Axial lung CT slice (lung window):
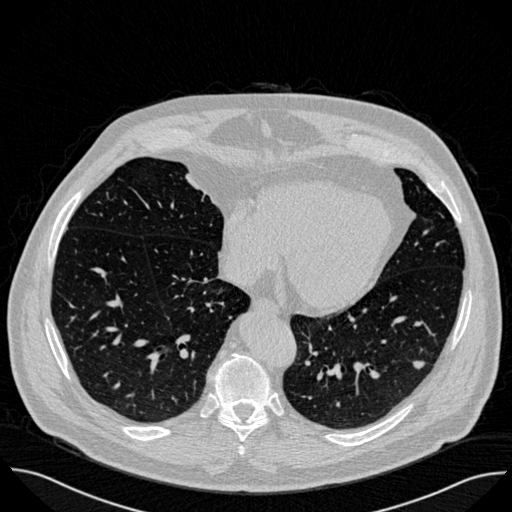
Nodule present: yes
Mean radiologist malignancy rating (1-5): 2.75